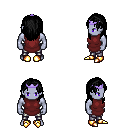
a pixel art fantasy rpg character, male body template, dark elf, purple skin, maroon tunic, metal pants, black long hairstyle, purple tiara, gold boots, four views (front, back, left, right), 2x2 character sprite sheet, small pixel art, hard edges, no anti-aliasing